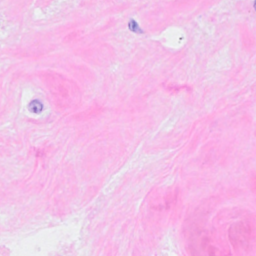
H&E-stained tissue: Breast